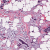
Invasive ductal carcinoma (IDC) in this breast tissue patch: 1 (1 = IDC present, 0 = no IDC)